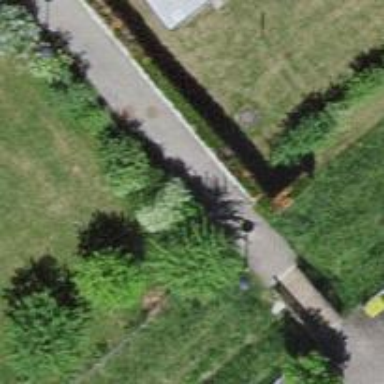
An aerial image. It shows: Cycle barrier.